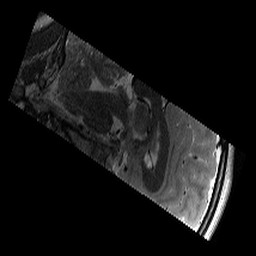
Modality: T2w
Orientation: sagittal
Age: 12
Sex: male
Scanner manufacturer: siemens
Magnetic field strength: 3 T
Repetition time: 9.23 s
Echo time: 0.067 s